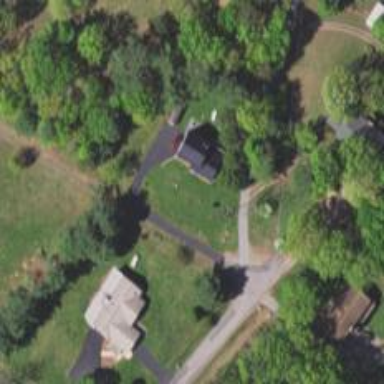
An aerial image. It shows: Driveway.